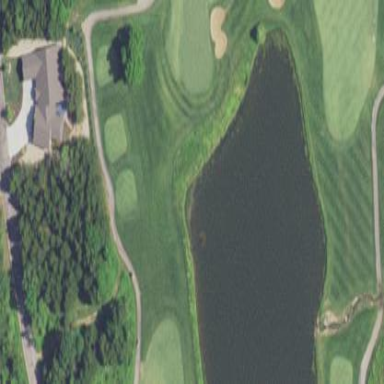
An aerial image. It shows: Water hazard on golf course. The hazard is natural water feature.